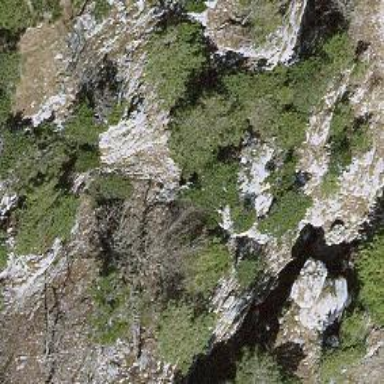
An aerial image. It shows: Natural cliff.